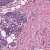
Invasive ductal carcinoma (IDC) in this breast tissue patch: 0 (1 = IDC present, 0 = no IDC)